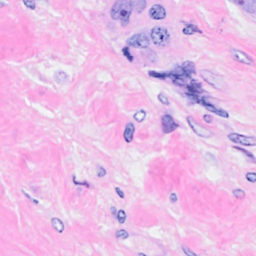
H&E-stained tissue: Breast